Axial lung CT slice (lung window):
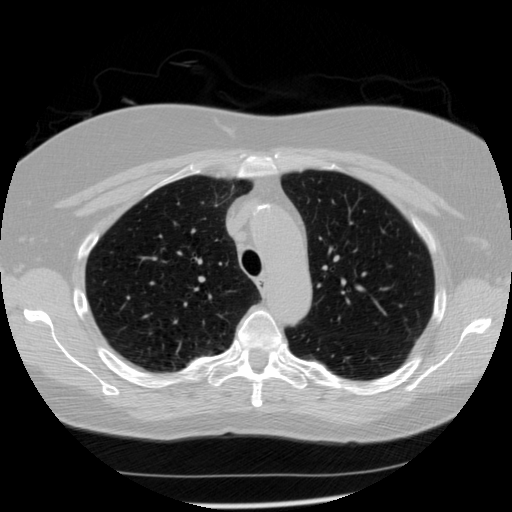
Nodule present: no